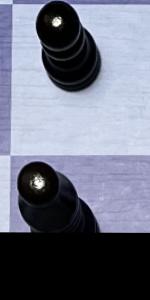
Label: Bishop_Black